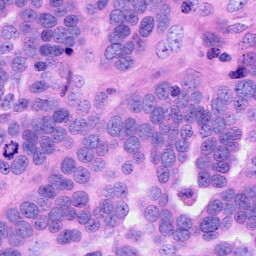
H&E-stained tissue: Ovarian